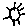
Label: sun